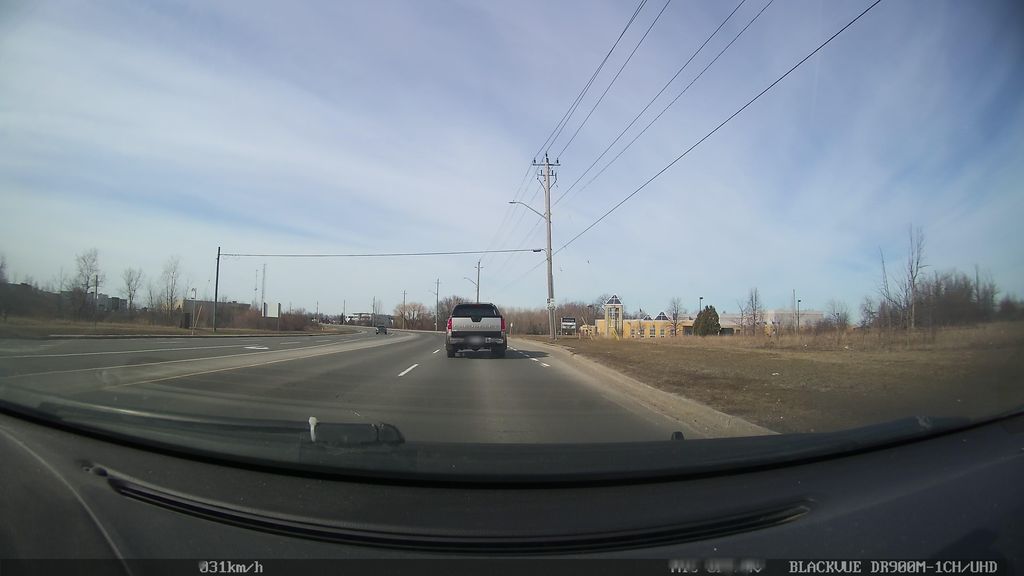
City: kitchener-waterloo